Interaction volume radius: 5 \u00c5
Interaction volume height: 30 \u00c5
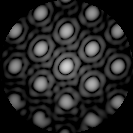
Disorder parameter: 0.01234